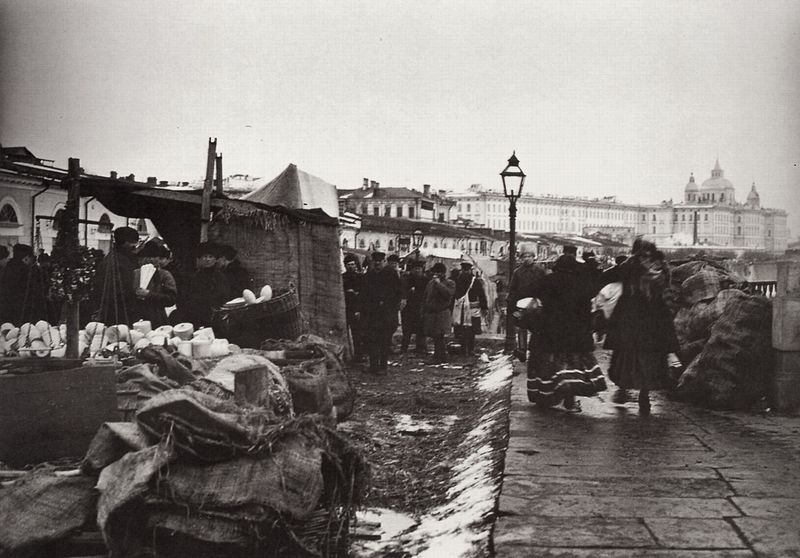
Titel: Wochenmarkt, Moskau
Künstler: R. Dorel
Schlagwörter: dunkel, mann, weiß, frauen, menschen, stadt, bewegung, frau, grau, kleider, lampe, laterne, paris, schwarz, strasse, dach, gebäude, rasen, schloss, schnee, weg, stein, steine, häuser, kalt, hütte, kirche, händler, alltag, sack, pflaster, russland, säcke, markt, krieg, not, foto, fotografie, lumpen, burg, dom, gehweg, straßenszene, einkaufen, stand, einkauf, leben, gründerzeit, trist, bude, atget